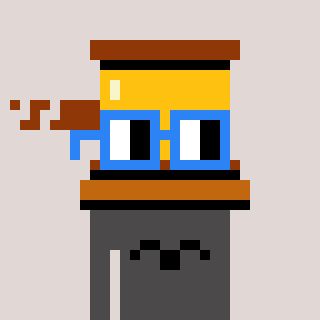
a pixel art character with square blue glasses, a gavel-shaped head and a grayscale-colored body on a warm background